Current action and preconditions to check: path_clear

Your task: For each precondition in the list above, predict whether it will hold at this action.

Consider the current scene as observed from the mobile robot's camera, and analyze the predicted future states of all dynamic agents (e.g., people, animals, vehicles, or any moving entities) within the NEXT SECOND.

IMPORTANT: Only answer "very likely" if you are absolutely certain—based on strong, clear evidence—that a dynamic agent will violate the precondition in the predicted future state. Do NOT answer "very likely" for unlikely, ambiguous, or low-probability risks.

Ask yourself for each precondition: Is there a high probability, with clear and convincing evidence, that the predicted future states of any dynamic agent will interfere with the predicted future state of the currently executing action within the NEXT SECOND, causing that precondition to fail?

Assess the risk level based on these predictions. Use "likely" or "very likely" if motions create a clear risk of interference.

Use "neutral" or "improbable" if agents are nearby but their predicted paths are clearly diverging or non-conflicting.

Failure Risk Categories: "very improbable", "improbable", "neutral", "likely", "very likely"

Answer Format: Output ONLY the probability_of_failure value from these categories: "very improbable", "improbable", "neutral", "likely", "very likely"

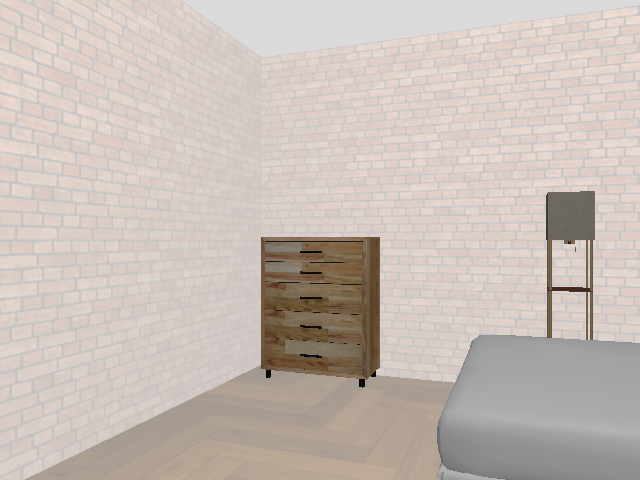

Answer: very improbable